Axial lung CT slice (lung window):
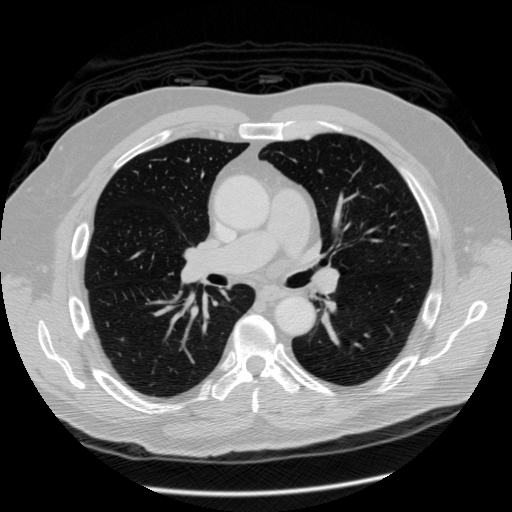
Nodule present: no